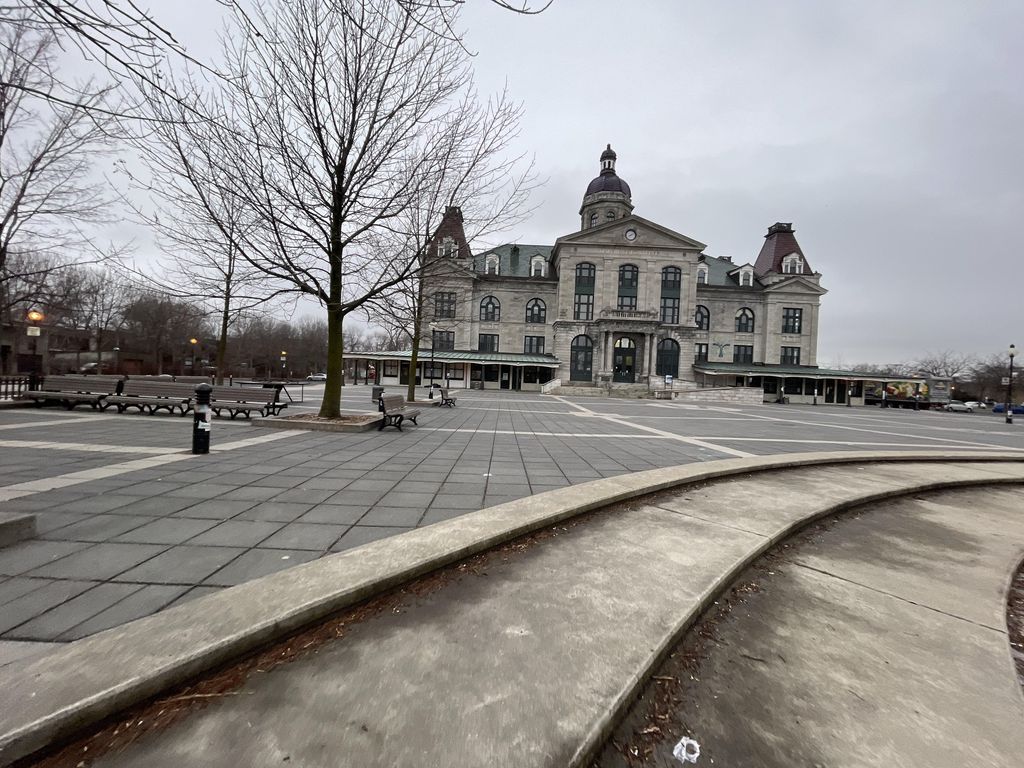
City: montreal